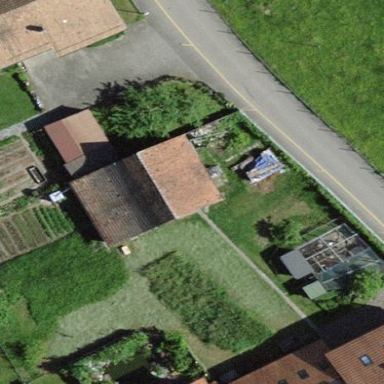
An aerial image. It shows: Rural barn.